Question: This is my current code. How can I get the parent node of the first name

'''
final Query userQuery = mRef.orderByChild("First Name");
userQuery.addChildEventListener(new ChildEventListener() {
@Override
public void onChildAdded(DataSnapshot dataSnapshot, String s) {
map.clear();
for (DataSnapshot child: dataSnapshot.getChildren())
{
String key = child.getKey().toString();
String value = child.getValue().toString();
map.put(key,value);
}
'''
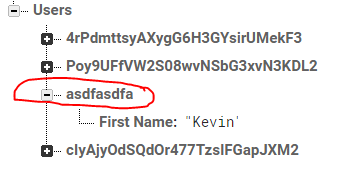
Answer: You should call the 'getKey()' method in your retrieved 'dataSnapshot':
'''
final Query userQuery = mRef.orderByChild("First Name");
userQuery.addChildEventListener(new ChildEventListener() {
@Override
public void onChildAdded(DataSnapshot dataSnapshot, String s) {
map.clear();
//Get the node from the datasnapshot
String myParentNode = dataSnapshot.getKey();
for (DataSnapshot child: dataSnapshot.getChildren())
{
String key = child.getKey().toString();
String value = child.getValue().toString();
map.put(key,value);
}
'''